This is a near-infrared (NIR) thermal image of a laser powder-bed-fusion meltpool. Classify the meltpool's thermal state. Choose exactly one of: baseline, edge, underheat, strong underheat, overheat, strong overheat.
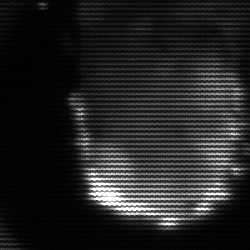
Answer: baseline